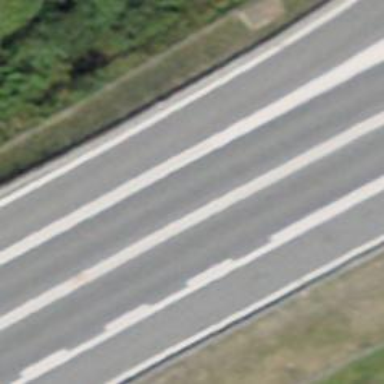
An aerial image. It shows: Asphalt motorway categorized as trunk road.